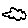
Label: cloud